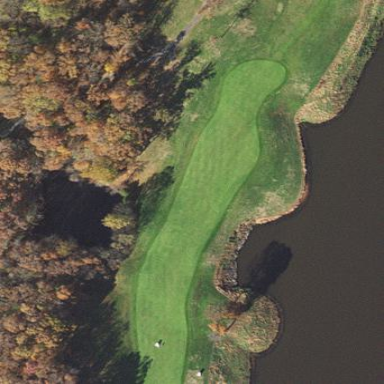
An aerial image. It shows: Grassy area designated as golf fairway.